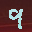
Label: 9